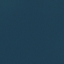
Land use / land cover: SeaLake